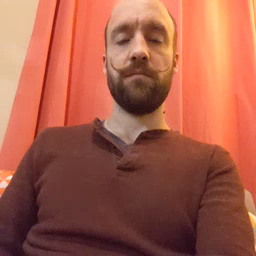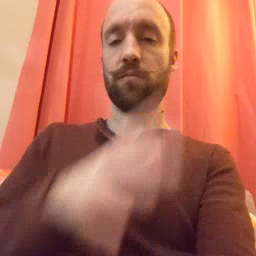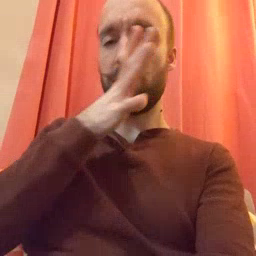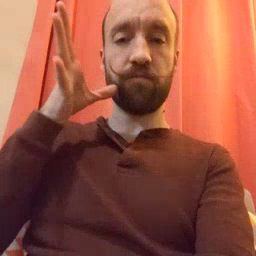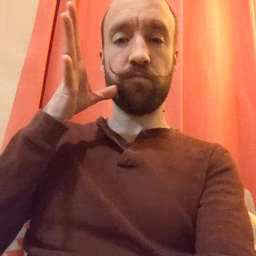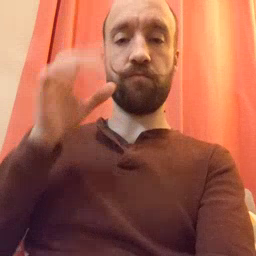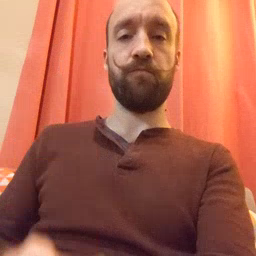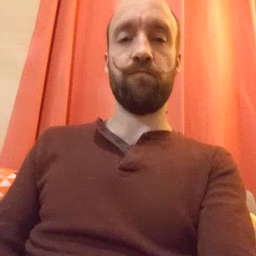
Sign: farm